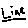
Label: line